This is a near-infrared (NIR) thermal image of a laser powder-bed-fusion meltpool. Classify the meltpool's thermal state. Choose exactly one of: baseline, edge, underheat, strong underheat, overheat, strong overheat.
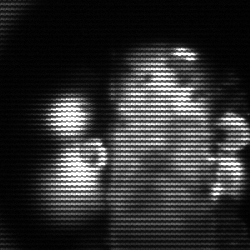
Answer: strong underheat